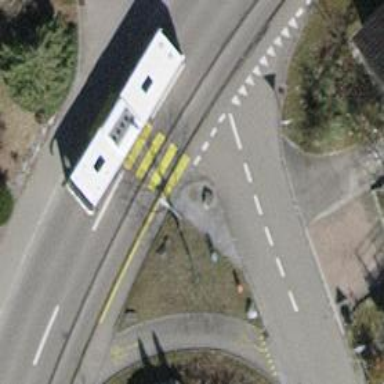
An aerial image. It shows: Uncontrolled zebra crossing on the road.